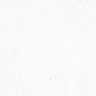
Metastatic tissue present: no